The image folds the raw vibration samples of a bearing signal into a 2-D grayscale square (signal-to-image encoding). Classify the bearing condition as one of: normal, inner_race, outer_race, ball.
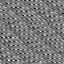
Answer: outer_race